Question: I will have single-dimensional array, how can I fill all this textboxes with different index of this array?
For example:
'''
int[] array1 = new int[] { 1, 2, 3 };
int[] array2 = new int[] { 4, 5, 6 };
int[] array3 = new int[] { 7, 8, 9 };
'''

Anyone have any advice? Thank you
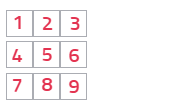
Answer: You can put your text boxes in an array:
'''
var boxes = new TextBox[,]
{
{ textbox1, textbox2, textbox3 },
{ textbox4, textbox5, textbox6 },
{ textbox7, textbox8, textbox9 },
};
'''
And your data too:
'''
var data = new int[][]
{
array1, array2, array3
};
'''
And then set them in a loop:
'''
for (int i = 0; i < 3; i++)
for (int j = 0; j < 3; j++)
boxes[i,j].Text = data[i][j].ToString();
'''
Note that, there are two different types of two dimensional arrays. First one represents a 3x3 array of text boxes, while the second one is actually a one-dimensional array of int[] values.